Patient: sex F, age 54
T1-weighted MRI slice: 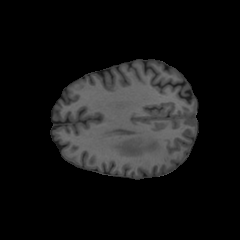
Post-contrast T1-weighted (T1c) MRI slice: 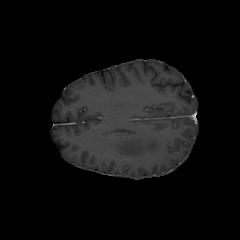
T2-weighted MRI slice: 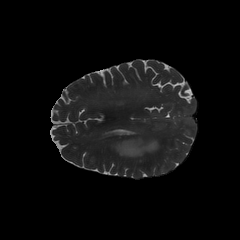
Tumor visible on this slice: yes
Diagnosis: Glioblastoma, IDH-wildtype
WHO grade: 4